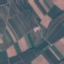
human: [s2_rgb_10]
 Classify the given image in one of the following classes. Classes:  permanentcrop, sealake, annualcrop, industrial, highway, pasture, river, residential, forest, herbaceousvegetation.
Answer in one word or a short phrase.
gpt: PermanentCrop